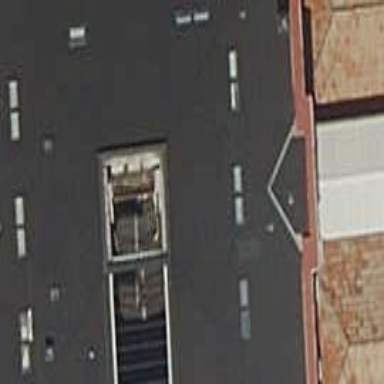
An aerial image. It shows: Part of building.